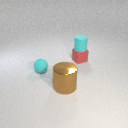
small cyan rubber cylinder above small red rubber cube